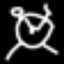
Label: clock